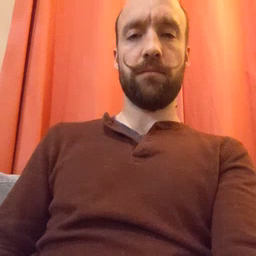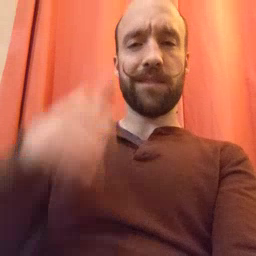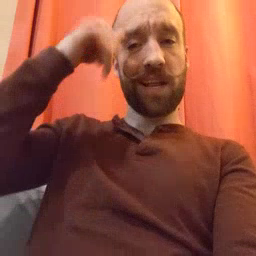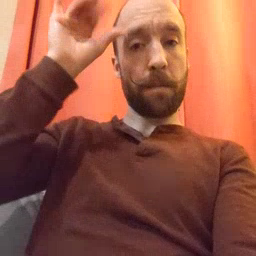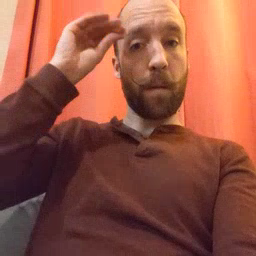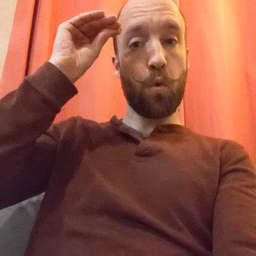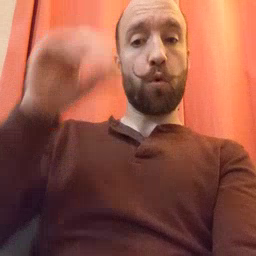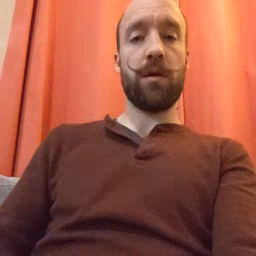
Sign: cowboy